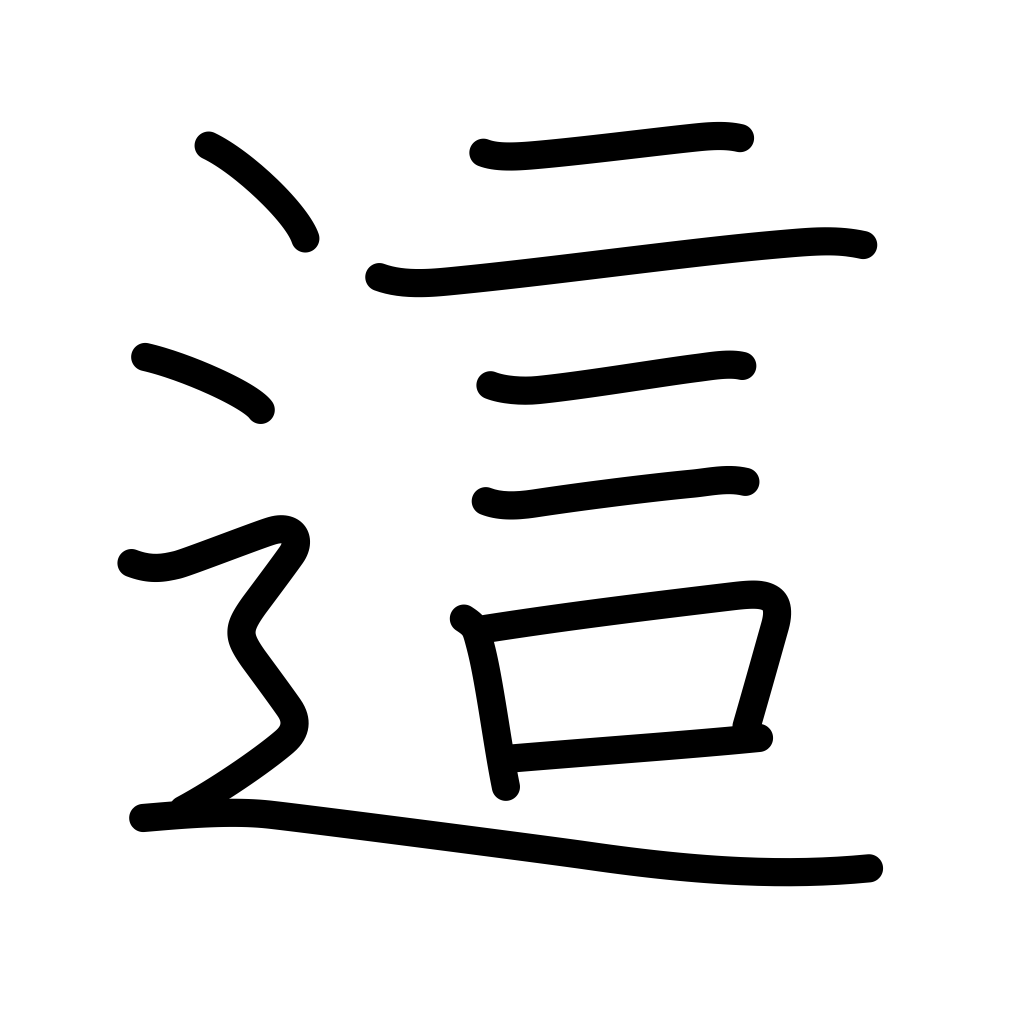
Meaning: crawl, creep, grovel